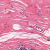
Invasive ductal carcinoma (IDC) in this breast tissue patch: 0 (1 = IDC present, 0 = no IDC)